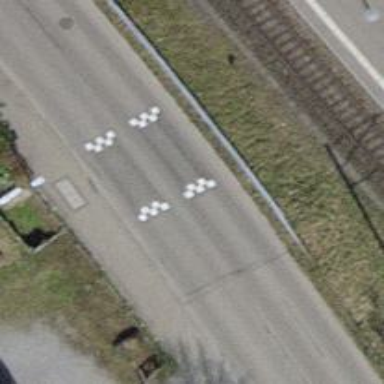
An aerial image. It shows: Traffic calming cushion.